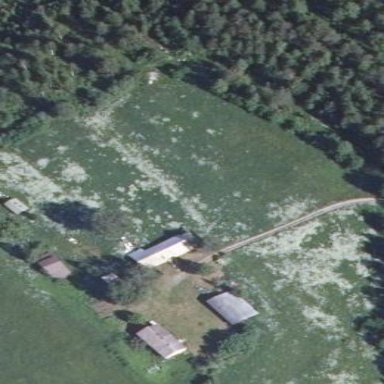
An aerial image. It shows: Farmyard area.